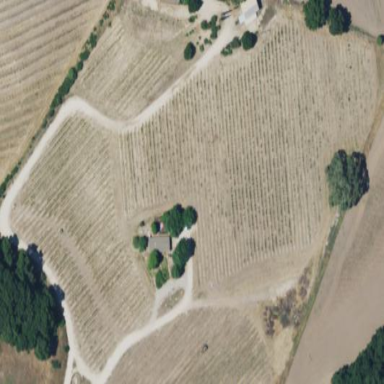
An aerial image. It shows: Vineyard with grape crops.